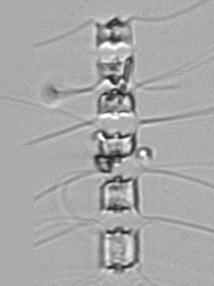
Label: Chaetoceros_didymus